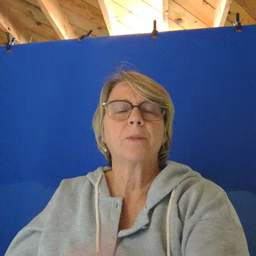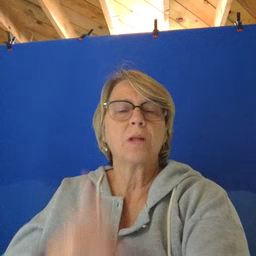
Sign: farm